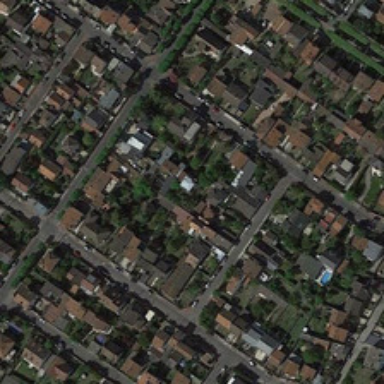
Many buildings and green trees are in a dense residential area .